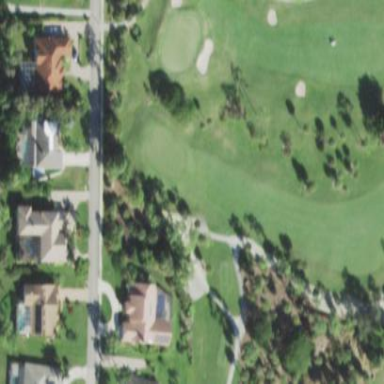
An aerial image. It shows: Golf fairway surrounded by grass.